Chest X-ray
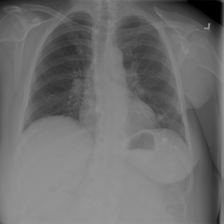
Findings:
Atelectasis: negative
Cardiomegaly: negative
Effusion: negative
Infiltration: negative
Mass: negative
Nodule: negative
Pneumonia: negative
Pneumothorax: negative
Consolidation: negative
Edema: negative
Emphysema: negative
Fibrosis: negative
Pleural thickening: negative
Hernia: negative